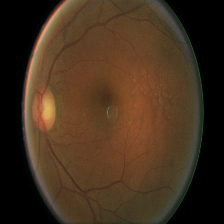
Diabetic retinopathy grade: Moderate